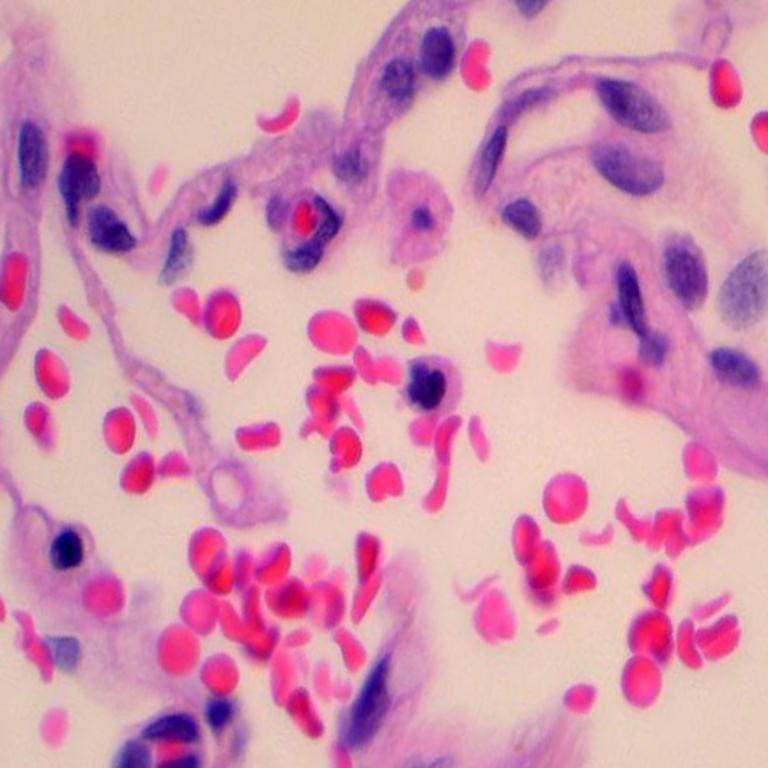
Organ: lung
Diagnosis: benign